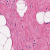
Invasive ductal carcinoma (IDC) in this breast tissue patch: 0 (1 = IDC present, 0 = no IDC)